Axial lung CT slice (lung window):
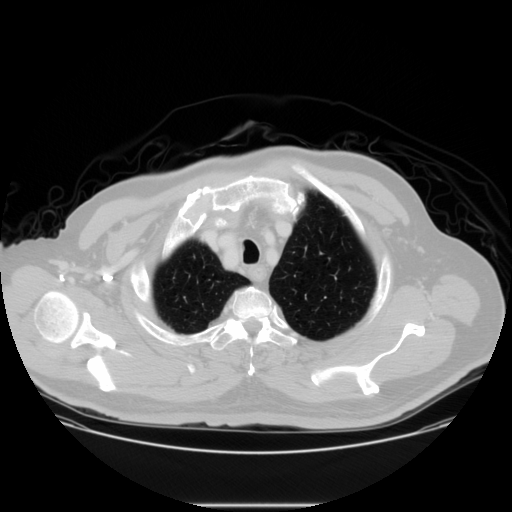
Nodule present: no